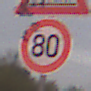
Verkehrszeichen: Geschwindigkeit80
Zusatzzeichen oben: SplittSchotter
Umgebung: Outdoor, Suburban
Tageszeit: Midday
Wetter: Overcast
Licht: Natural
Jahreszeit: NotSpecified
Kontrast: LowContrast